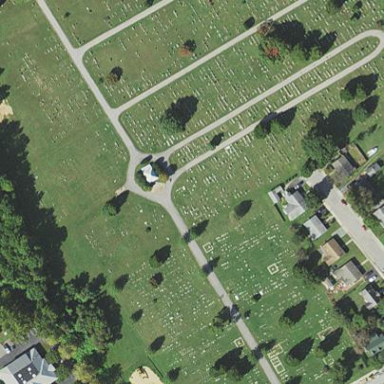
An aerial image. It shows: Cemetery.